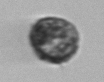
Label: Dinophyceae